Question: Have an activity with a ScrollView when an item selected, you turn to another layout in View.Visible, or vice versa, but when I select an item that is a bit down, as is state 3 image, losing half information, forcing the user to have to move your finger.

The question is: How I can do that LinearLayout requestFocus?
-
I've tried
Google : Android ScrollView focus edittext / elements / layout / onclick focus scroll , but not work .
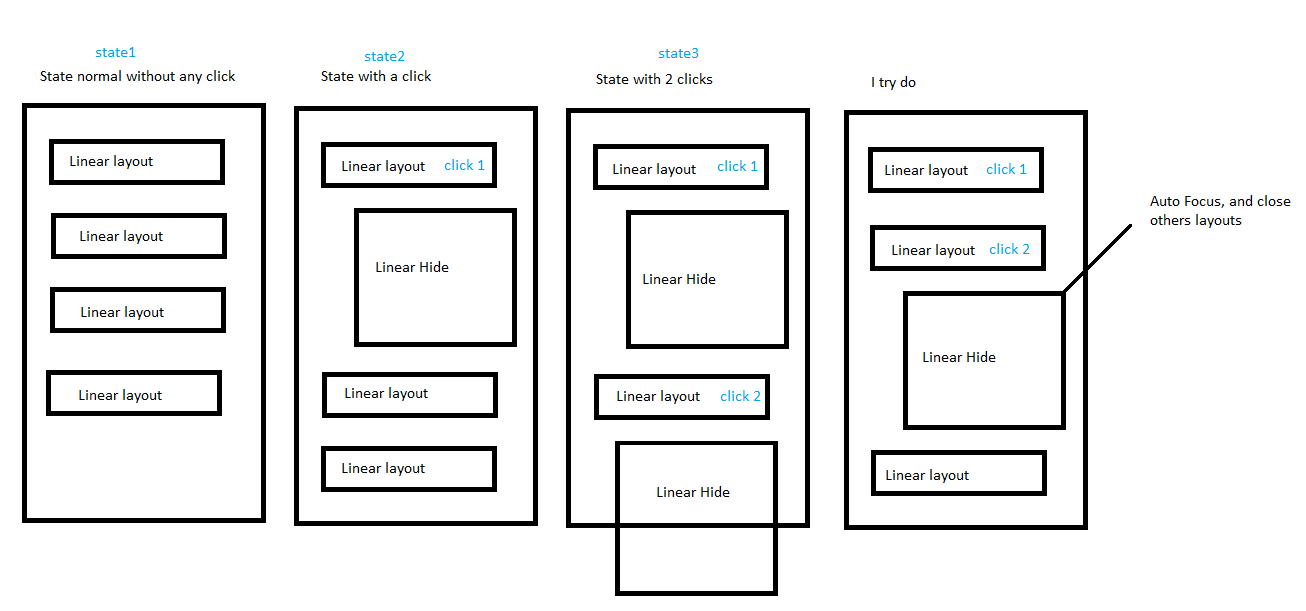
Answer: Save last opened in variable and close it after user open new.
Or show more code.
Use , where is your . will take the maximum possible space in
'''
public static void scrollToView(View view, ScrollView scrollView) {
scrollToView(view, scrollView, 0);
}
public static void scrollToView(final View view, final ScrollView scrollView, int count) {
if (view != null && view != scrollView) {
count += view.getTop();
scrollToView((View) view.getParent(), scrollView, count);
} else if (scrollView != null) {
final int finalCount = count;
new Handler().postDelayed(new Runnable() {
@Override
public void run() {
scrollView.smoothScrollTo(0, finalCount);
}
}, 200);
}
}
'''